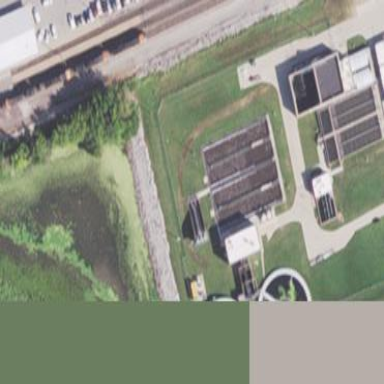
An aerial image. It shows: Wastewater plant.